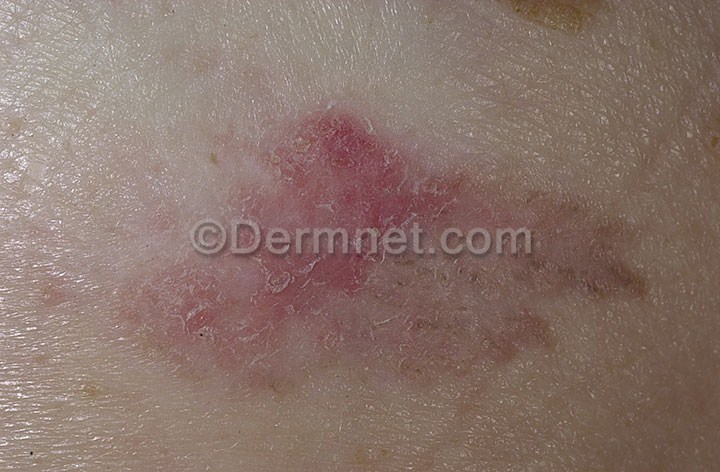
Disease: Actinic Keratosis Basal Cell Carcinoma and other Malignant Lesions